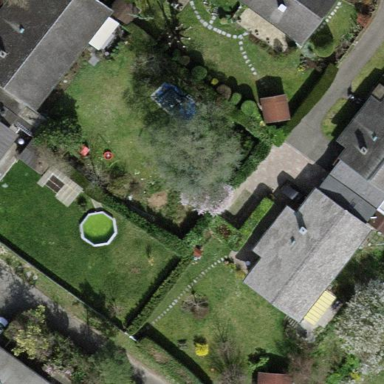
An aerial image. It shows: Garden surrounded by fence.